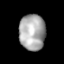
Tissue: lung
Cell type: Endothelial cells
Senescence score: 0.6594
Nuclear area (px): 919
Mean DAPI intensity: 169.689